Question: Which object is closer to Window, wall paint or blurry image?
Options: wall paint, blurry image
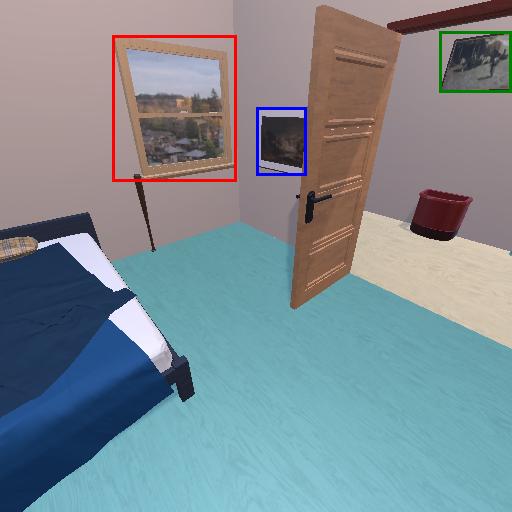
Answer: wall paint